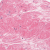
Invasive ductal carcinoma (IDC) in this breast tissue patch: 0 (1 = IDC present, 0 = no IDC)